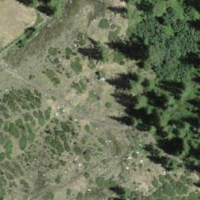
EUNIS habitat code: 31
Species observed at this site:
Lophophanes cristatus
Troglodytes troglodytes
Anthus spinoletta
Lyrurus tetrix
Prunella modularis
Turdus viscivorus
Turdus torquatus
Ptyonoprogne rupestris
Spinus spinus
Phylloscopus collybita
Parus major
Erithacus rubecula
Phoenicurus ochruros
Certhia familiaris
Nucifraga caryocatactes
Falco tinnunculus
Pyrrhocorax graculus